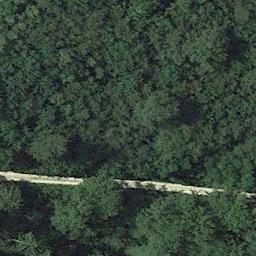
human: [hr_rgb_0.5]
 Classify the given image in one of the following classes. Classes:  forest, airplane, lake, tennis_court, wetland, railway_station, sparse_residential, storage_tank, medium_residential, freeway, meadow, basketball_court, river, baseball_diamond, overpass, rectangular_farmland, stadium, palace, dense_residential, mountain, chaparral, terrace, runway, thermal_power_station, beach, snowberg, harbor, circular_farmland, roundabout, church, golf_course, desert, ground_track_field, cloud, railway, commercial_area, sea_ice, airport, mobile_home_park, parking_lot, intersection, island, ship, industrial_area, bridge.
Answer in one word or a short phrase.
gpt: forest